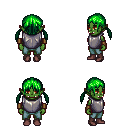
a pixel art fantasy rpg character, female body template, orc, green skin, steel chest armor, teal pants, green twin-tailed hairstyle, leather bracers, maroon shoes, four views (front, back, left, right), 2x2 character sprite sheet, small pixel art, hard edges, no anti-aliasing